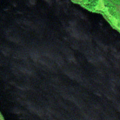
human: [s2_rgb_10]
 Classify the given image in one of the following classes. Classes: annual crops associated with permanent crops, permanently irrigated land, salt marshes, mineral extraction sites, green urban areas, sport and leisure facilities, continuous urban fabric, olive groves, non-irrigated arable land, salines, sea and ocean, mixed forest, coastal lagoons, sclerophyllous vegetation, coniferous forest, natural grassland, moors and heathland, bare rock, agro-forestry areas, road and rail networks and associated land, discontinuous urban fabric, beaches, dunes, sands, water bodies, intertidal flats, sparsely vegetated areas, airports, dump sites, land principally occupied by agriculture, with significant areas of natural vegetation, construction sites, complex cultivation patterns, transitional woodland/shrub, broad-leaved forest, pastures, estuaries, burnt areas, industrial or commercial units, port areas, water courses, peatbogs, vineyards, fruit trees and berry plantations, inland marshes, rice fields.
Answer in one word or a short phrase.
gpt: mixed forest, water bodies